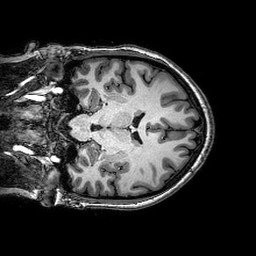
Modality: T1w
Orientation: coronal
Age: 24
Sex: female
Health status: healthy
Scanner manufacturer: philips
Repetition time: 0.00823 s
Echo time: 0.00378 s